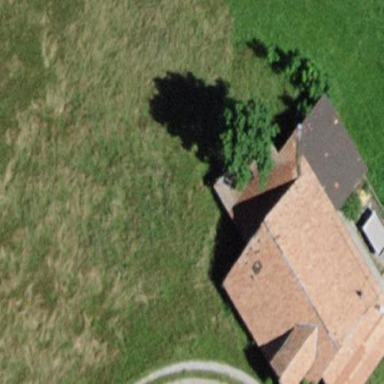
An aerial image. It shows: Barn.